Question: I want to develop an application that has a NavigationBar on top, a TableView in the middle and on the bottom I want to create this sort of TabBar. When I drag the inner smaller rectangle I want to change the content of the TableView. So basically I want it to act like a regular TabBar, where for each small component I change my view (but without changing the NavigationBar).
What would be the best way to approach this. I am kind of new to developing iOS application. Thanks
I want something like this:

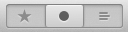
Answer: I think the best way of doing that is to create a custom component. There is no "drag effect" with UITabBar.
What you should do is subclassing UIView creating 5 UIButtons inside and one "mobile" UIView which will be the size of the UIButton.
Of course you'll need images for all of these component (but that's not really hard to do).
They you can code your custom behavior inside this subclass.